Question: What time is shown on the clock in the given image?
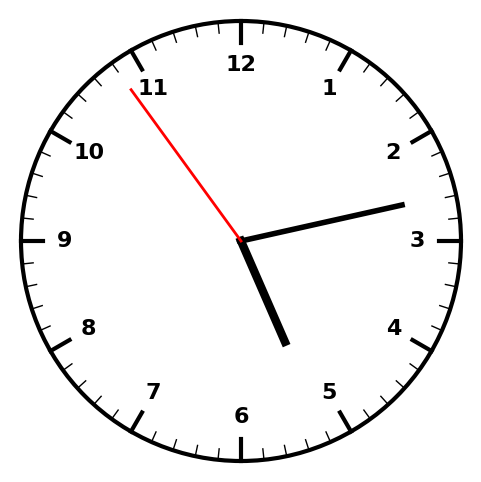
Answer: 05:12:54